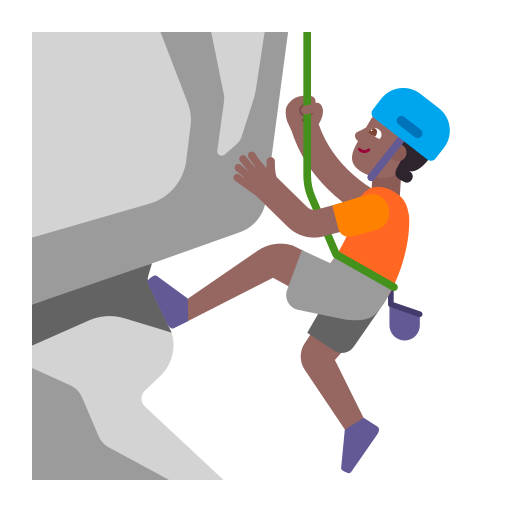
person climbing flat  dark